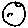
Label: moon